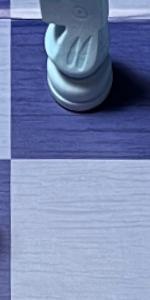
Label: Empty